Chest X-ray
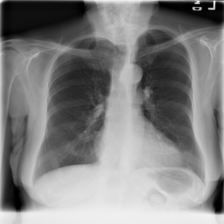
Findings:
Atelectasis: negative
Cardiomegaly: negative
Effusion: negative
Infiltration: negative
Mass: negative
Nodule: positive
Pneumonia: negative
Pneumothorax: negative
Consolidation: negative
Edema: negative
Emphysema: negative
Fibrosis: negative
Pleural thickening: negative
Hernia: negative